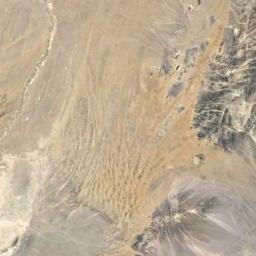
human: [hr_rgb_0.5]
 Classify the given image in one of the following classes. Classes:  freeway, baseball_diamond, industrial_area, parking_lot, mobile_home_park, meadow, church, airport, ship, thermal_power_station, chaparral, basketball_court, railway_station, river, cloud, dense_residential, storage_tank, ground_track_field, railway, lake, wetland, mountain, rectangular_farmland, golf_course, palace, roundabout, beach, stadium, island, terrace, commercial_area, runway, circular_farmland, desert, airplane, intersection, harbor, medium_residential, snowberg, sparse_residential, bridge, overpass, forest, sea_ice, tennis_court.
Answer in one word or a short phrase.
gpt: desert